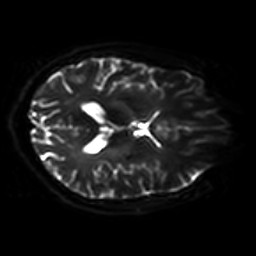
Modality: DWI
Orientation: axial
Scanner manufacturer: philips
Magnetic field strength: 7 T
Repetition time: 9.612 s
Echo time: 0.073 s